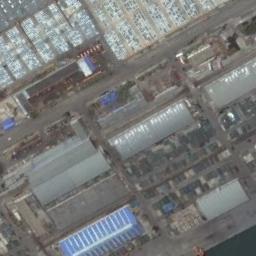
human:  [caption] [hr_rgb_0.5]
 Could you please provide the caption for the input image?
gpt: The industrial area is large .

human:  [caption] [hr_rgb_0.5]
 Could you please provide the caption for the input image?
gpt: There are many houses of different shapes and sizes in the industrial zone .

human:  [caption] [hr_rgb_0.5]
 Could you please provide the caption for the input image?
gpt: In an industrial area, There are neatly planned factories and roads, Large parking lots, And green belts .

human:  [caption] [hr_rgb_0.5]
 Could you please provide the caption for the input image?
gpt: The industrial area has lots of industrial equipment and workshops of different sizes and some roads go through the industrial area .

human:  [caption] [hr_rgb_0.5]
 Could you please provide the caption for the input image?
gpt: There are some gray buildings and a blue building on the industrial are .